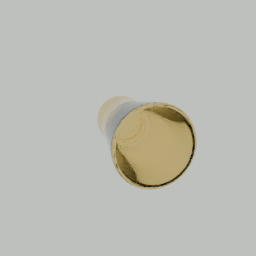
Label: tools